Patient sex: M
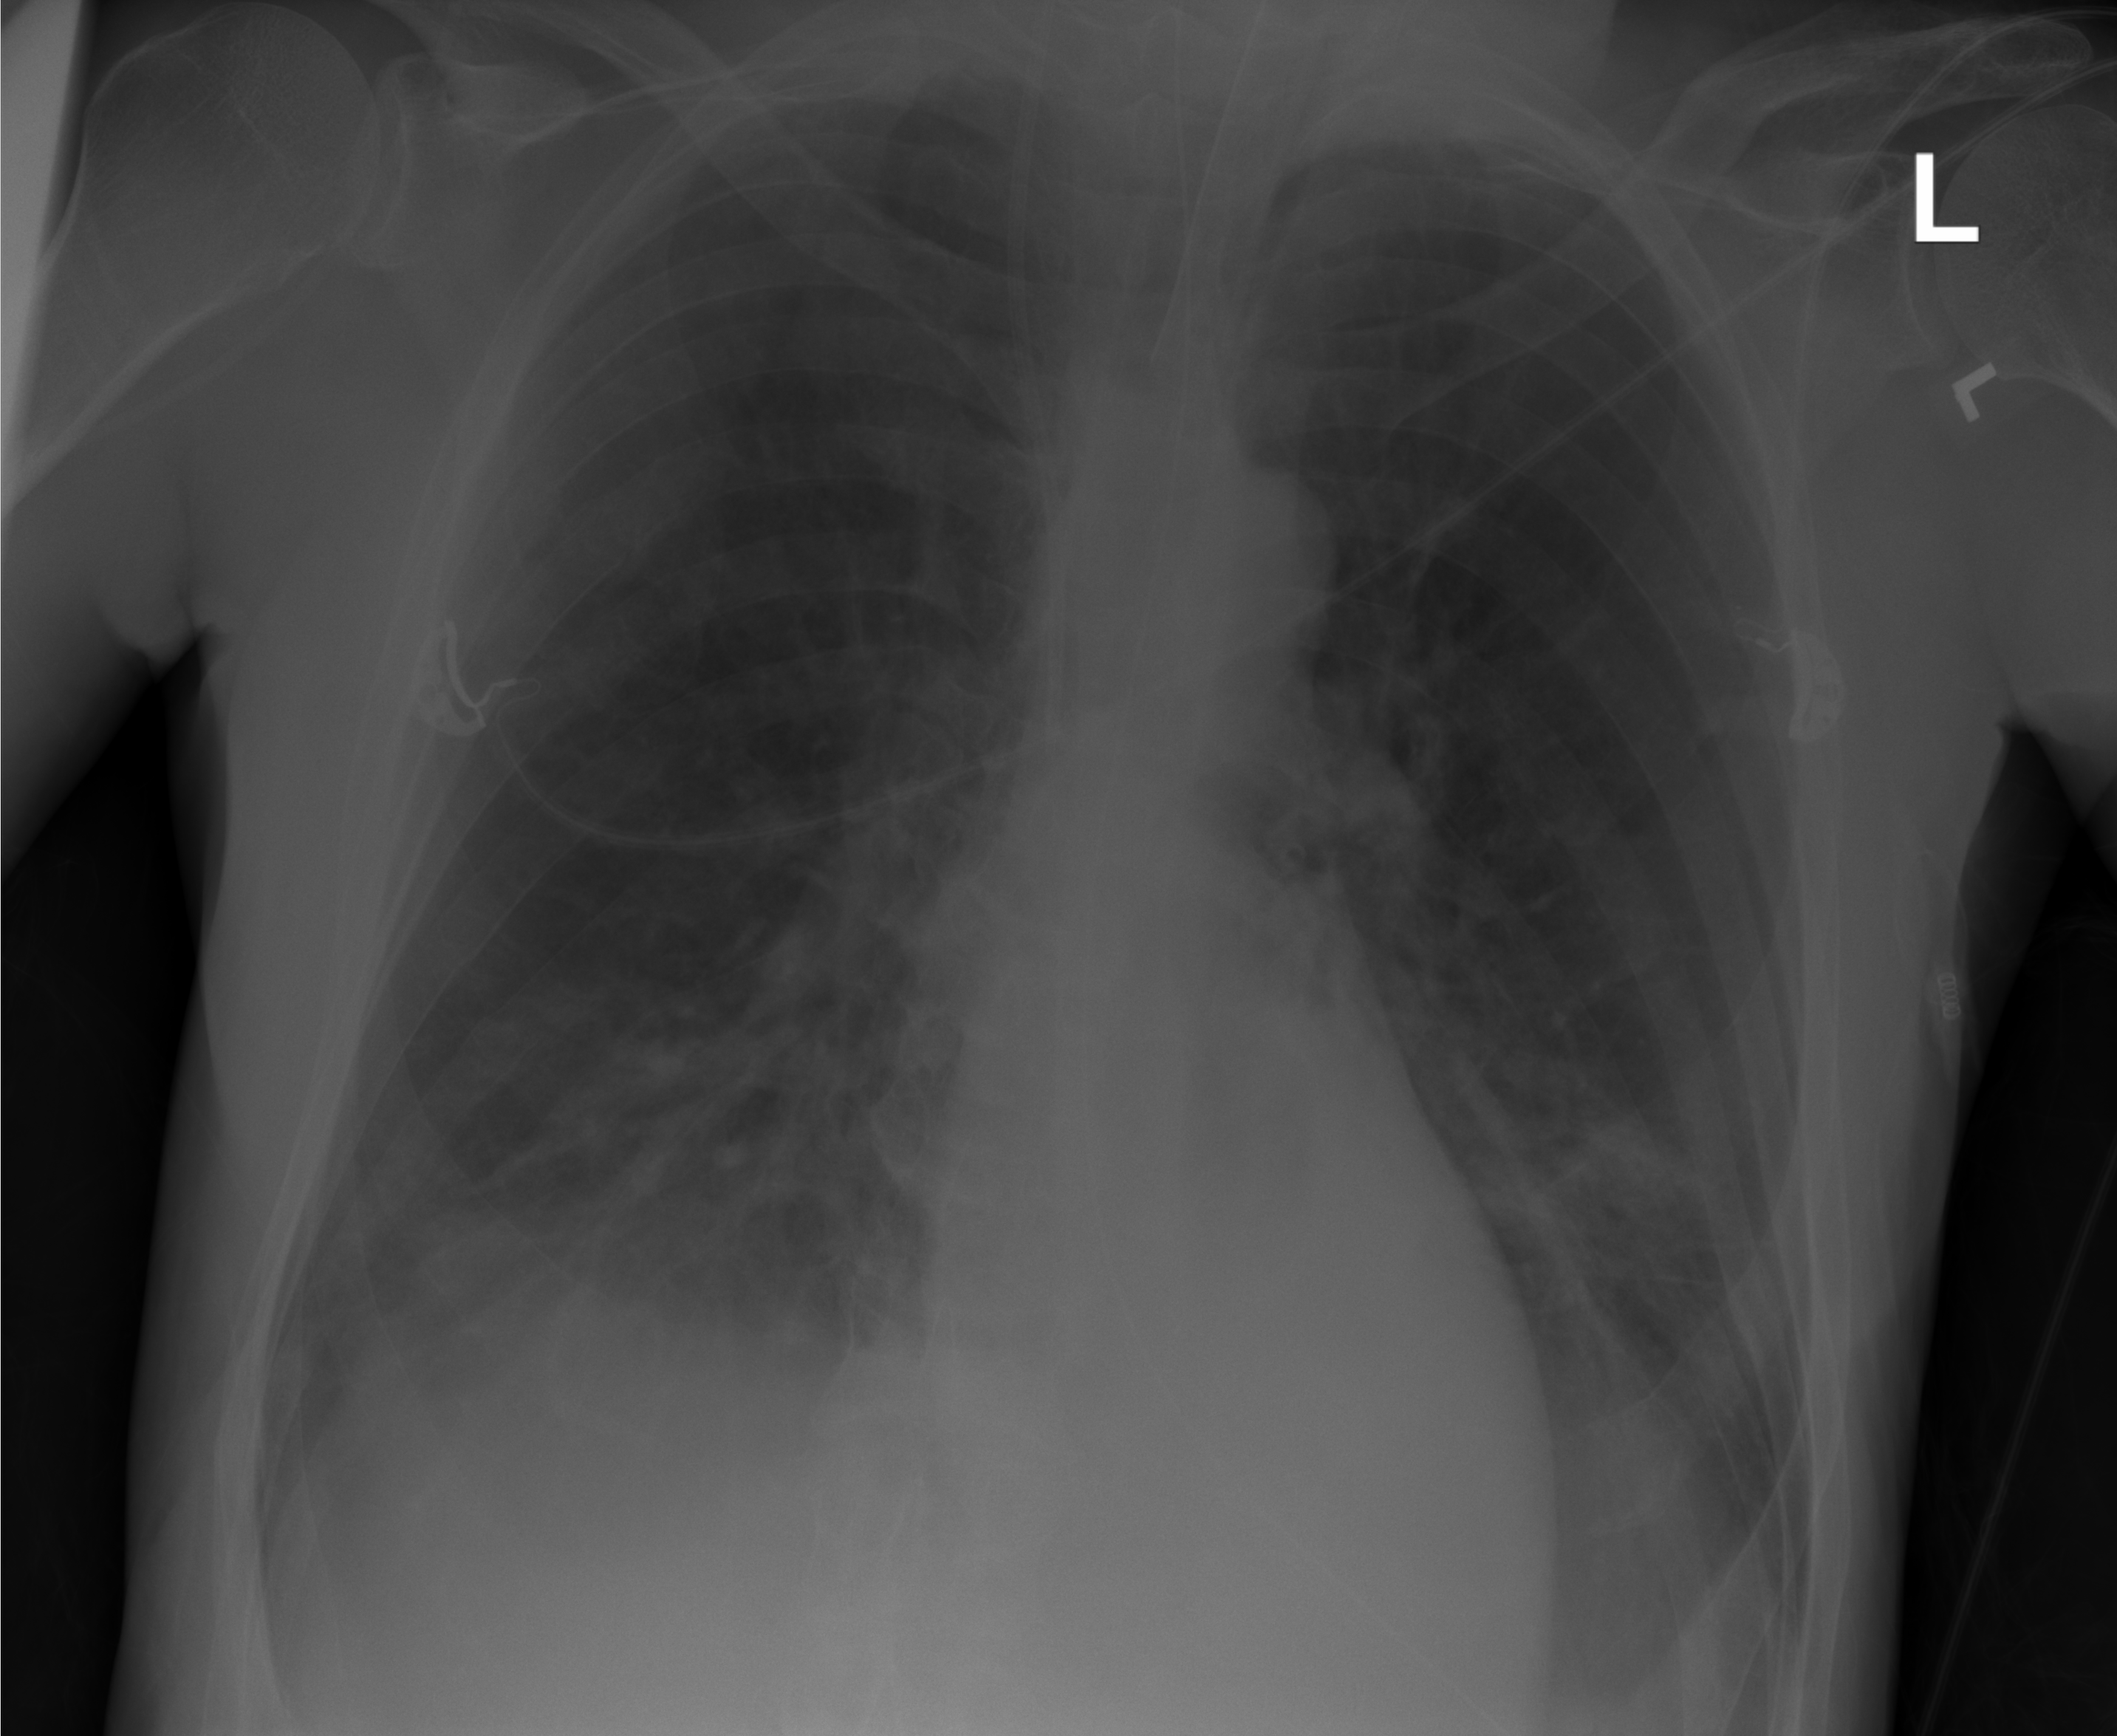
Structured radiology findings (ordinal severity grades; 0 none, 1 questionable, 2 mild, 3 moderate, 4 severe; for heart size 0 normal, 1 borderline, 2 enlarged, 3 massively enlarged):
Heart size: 0
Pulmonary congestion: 0
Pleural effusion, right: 2
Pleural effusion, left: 2
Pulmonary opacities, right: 2
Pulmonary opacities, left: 2
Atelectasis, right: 2
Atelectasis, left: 0